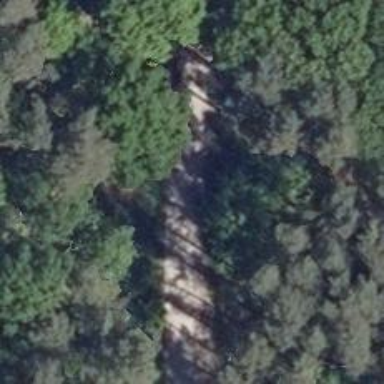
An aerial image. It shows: Unclassified road.